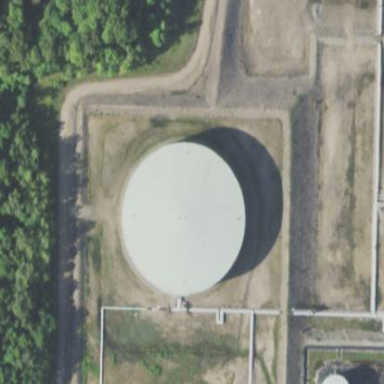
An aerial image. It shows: Silo structure.